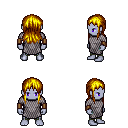
a pixel art fantasy rpg character, male body template, dark elf, purple skin, chain mail, teal pants, blonde unkempt hairstyle, leather bracers, four views (front, back, left, right), 2x2 character sprite sheet, small pixel art, hard edges, no anti-aliasing